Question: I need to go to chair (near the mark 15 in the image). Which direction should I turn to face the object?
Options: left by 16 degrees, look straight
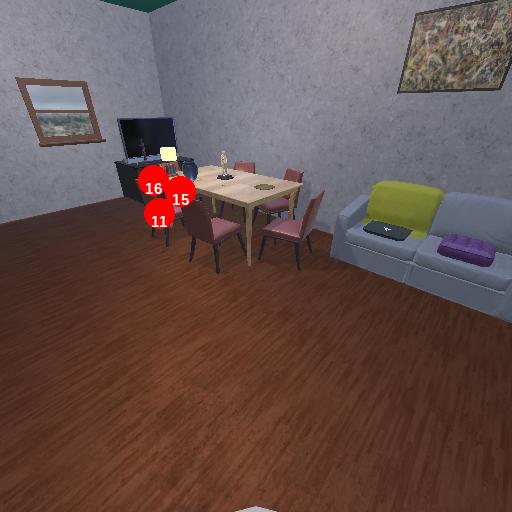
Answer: left by 16 degrees